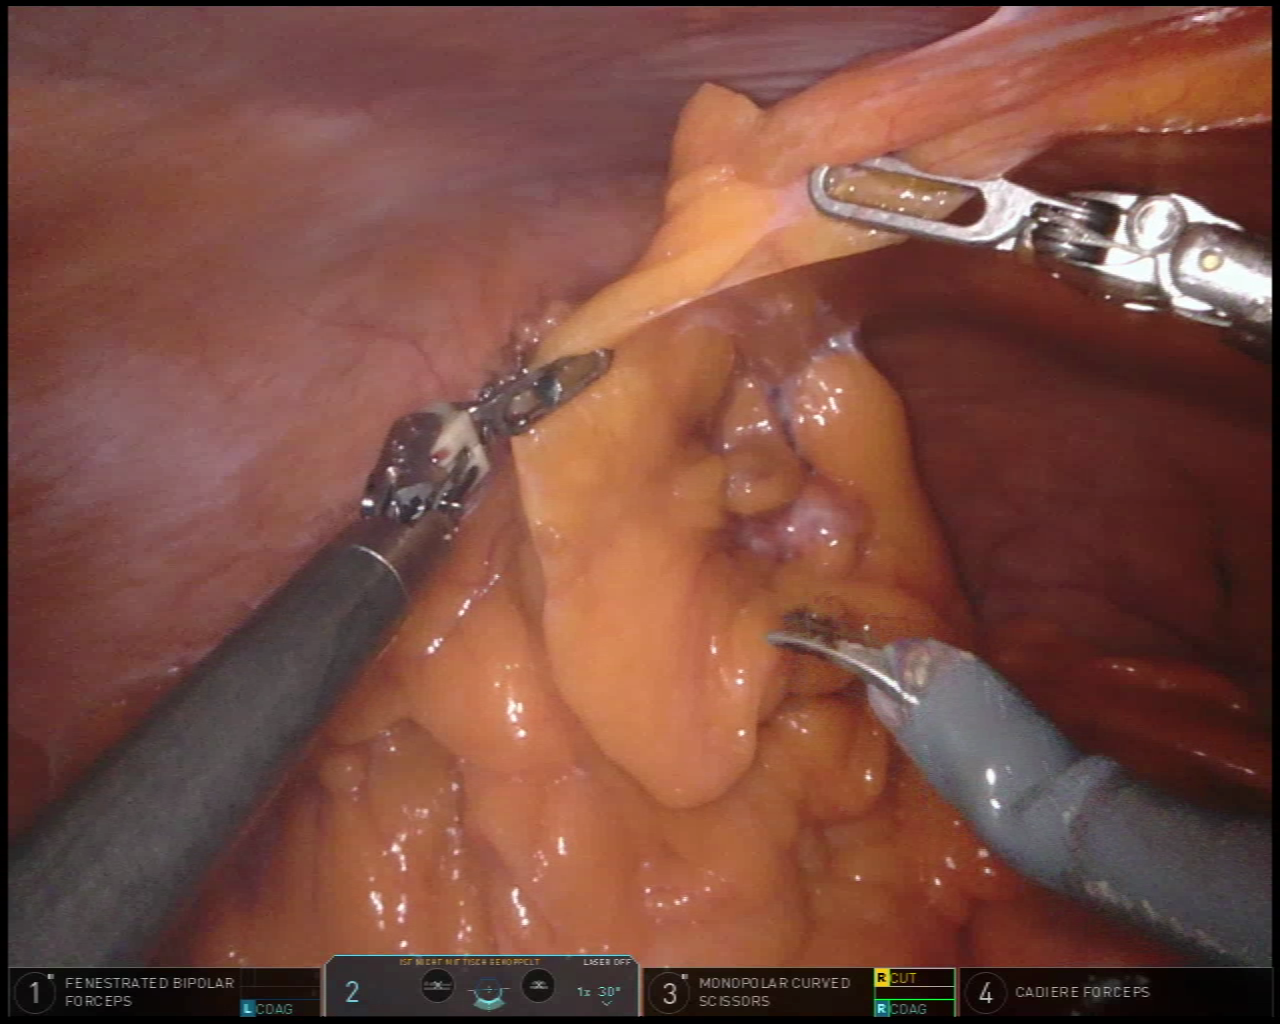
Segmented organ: abdominal_wall
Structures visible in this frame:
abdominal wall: yes
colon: yes
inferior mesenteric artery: no
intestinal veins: no
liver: no
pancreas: no
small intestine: no
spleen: no
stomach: no
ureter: no
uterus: no
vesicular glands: no